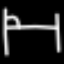
Label: bed